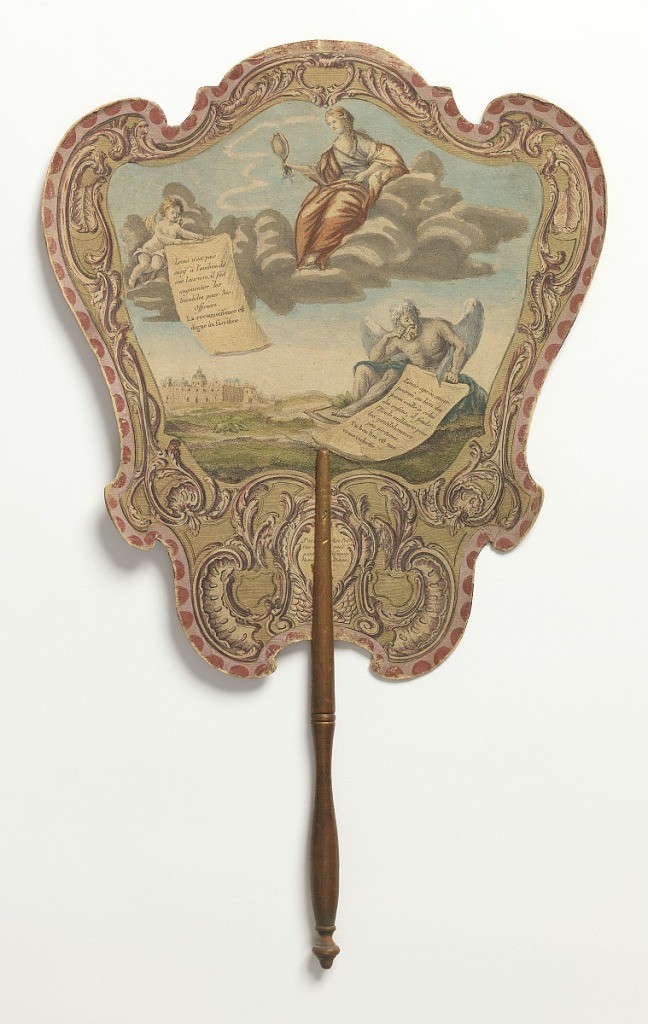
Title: Handscreen
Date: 1751–1774
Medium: Engraved, hand-colored, and painted paper leaf, turned wood handle
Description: Handscreen. Hand-colored engraving on board. Obverse: a scrolling rocaille border, a female figure with mirror representing ‘perfect work', a young and old angel, each displaying a page praising Louix XV for his decision to found a military school. Reverse: hand painted border motifs, appliquéd paper printed with French text concluding with: Le juste detest la discorde. Turned wood handle.